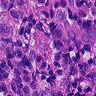
Metastatic tissue present: yes